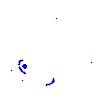
Particle: electron